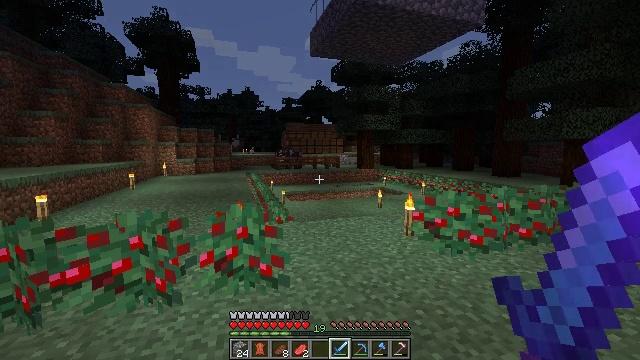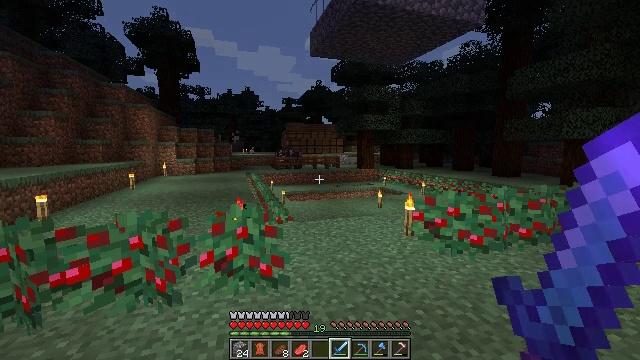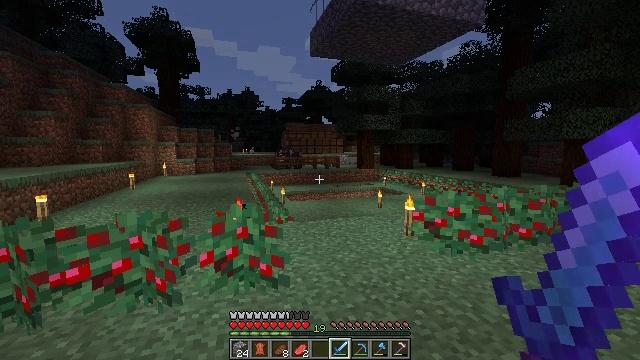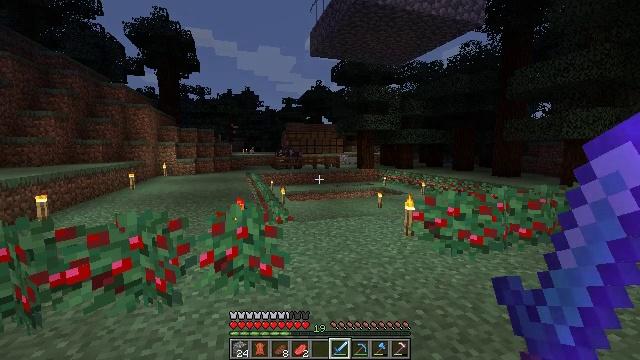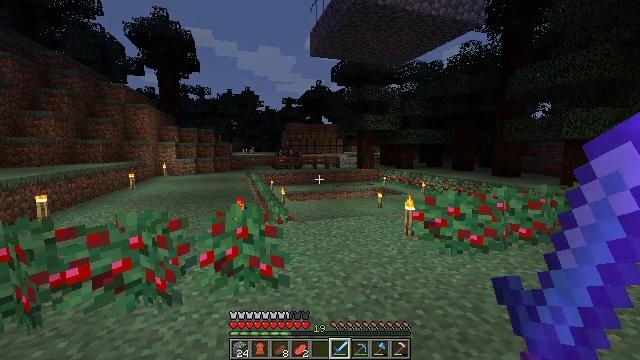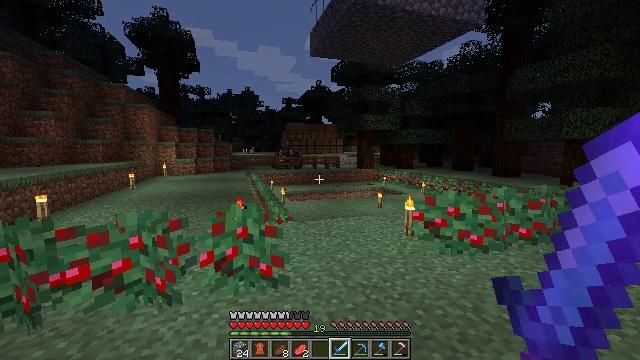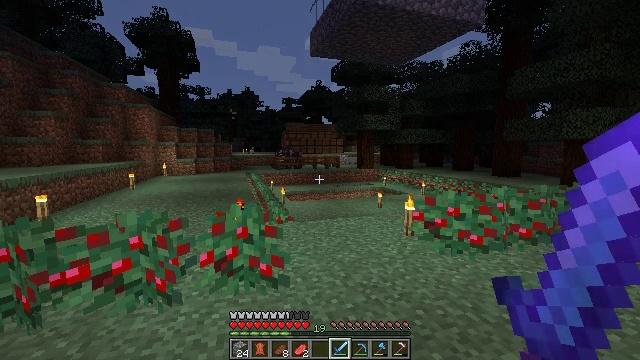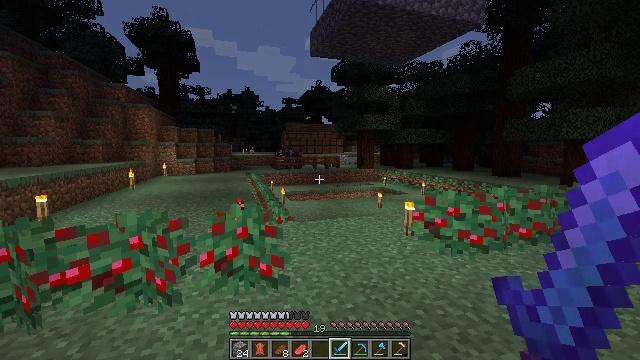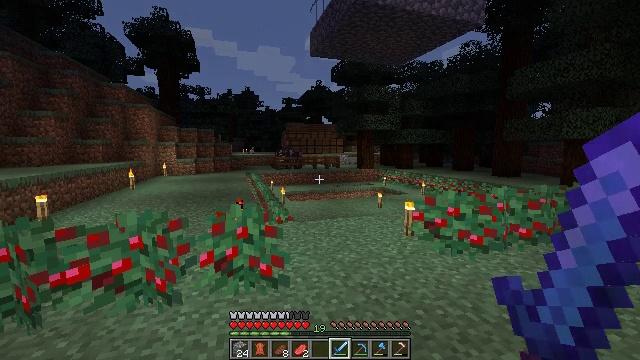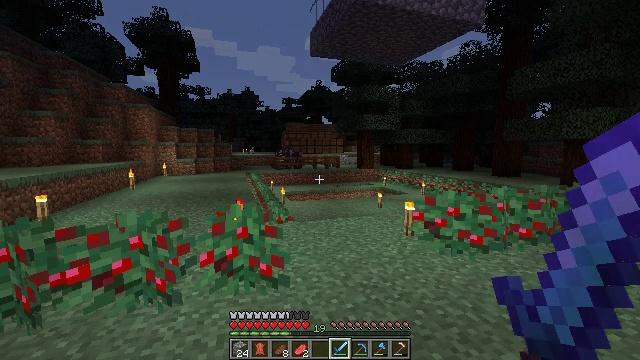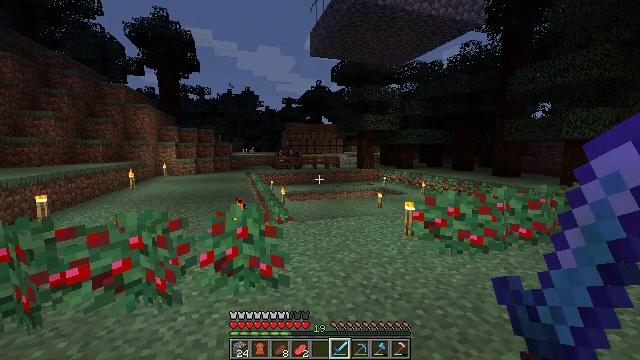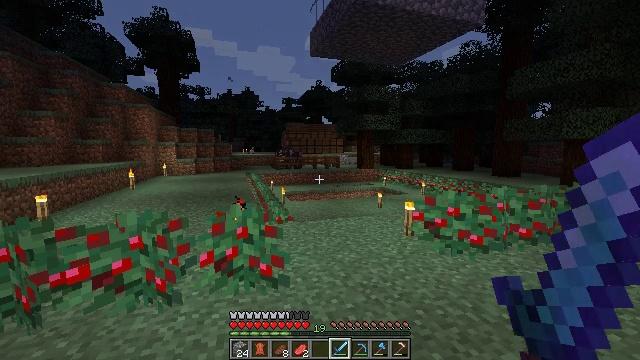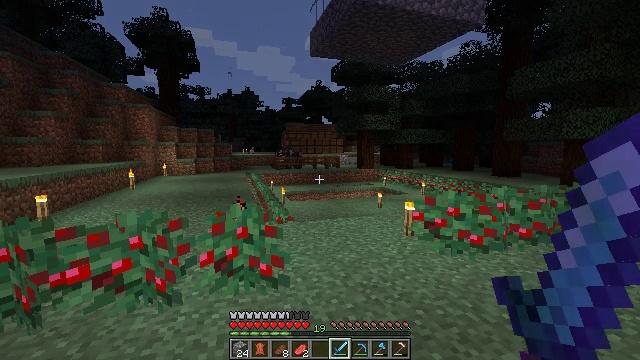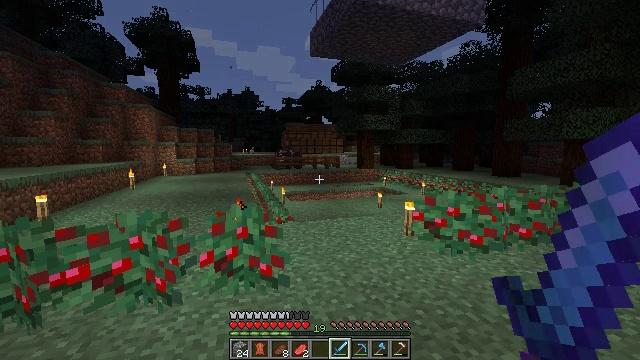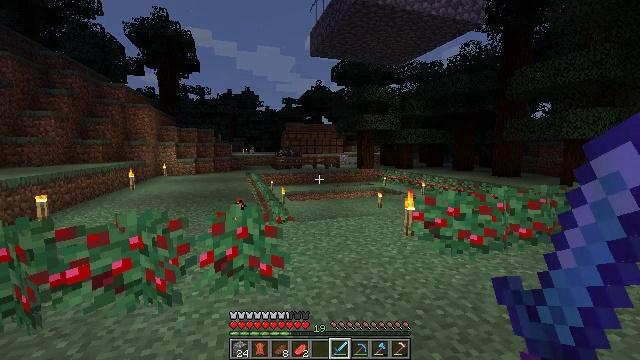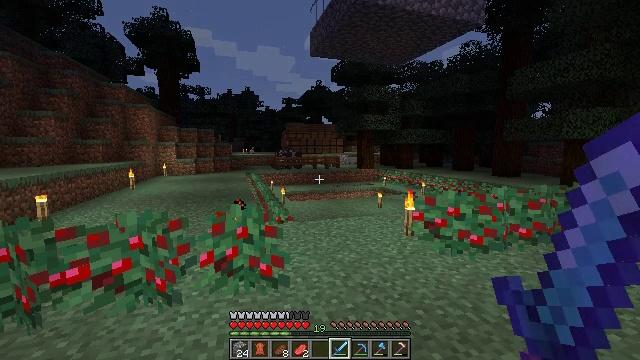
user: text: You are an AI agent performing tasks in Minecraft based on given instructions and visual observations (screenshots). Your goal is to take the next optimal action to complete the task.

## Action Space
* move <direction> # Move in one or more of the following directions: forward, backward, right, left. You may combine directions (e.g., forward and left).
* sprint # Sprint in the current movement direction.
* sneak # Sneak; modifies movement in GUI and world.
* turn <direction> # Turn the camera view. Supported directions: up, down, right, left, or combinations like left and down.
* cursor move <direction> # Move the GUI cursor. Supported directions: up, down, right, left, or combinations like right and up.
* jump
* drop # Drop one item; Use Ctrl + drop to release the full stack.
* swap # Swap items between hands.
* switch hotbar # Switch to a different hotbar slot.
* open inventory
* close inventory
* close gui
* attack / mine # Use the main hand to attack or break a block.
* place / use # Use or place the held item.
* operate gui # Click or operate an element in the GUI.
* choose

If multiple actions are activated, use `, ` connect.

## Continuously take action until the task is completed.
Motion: motion action
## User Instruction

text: Break the mature wheat plants.
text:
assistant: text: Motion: no_op
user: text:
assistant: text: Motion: no_op
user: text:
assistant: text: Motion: no_op
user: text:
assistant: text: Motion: no_op
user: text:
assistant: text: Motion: no_op
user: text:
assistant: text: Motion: no_op
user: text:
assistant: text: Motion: no_op
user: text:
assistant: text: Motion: no_op
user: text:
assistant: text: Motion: no_op
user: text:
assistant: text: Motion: no_op
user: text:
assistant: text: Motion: no_op
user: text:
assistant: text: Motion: no_op
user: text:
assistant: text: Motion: no_op
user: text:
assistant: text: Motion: no_op
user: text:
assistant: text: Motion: no_op
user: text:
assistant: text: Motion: no_op
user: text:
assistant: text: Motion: no_op
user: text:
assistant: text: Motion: no_op
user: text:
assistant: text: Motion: no_op
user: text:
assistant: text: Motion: no_op
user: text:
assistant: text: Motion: no_op
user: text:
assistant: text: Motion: no_op
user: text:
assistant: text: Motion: no_op
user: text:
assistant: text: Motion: no_op
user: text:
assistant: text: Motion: no_op
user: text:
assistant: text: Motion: no_op
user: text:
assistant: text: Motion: no_op
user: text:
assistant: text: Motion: no_op
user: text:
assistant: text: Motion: no_op
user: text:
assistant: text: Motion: no_op